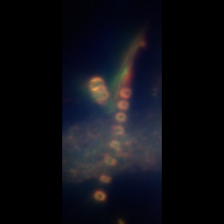
Taxon: Chaetoceros
Group: Diatoms